Aerial crown-view tile of a tropical tree (Barro Colorado Island, Panama), acquired 20240611:
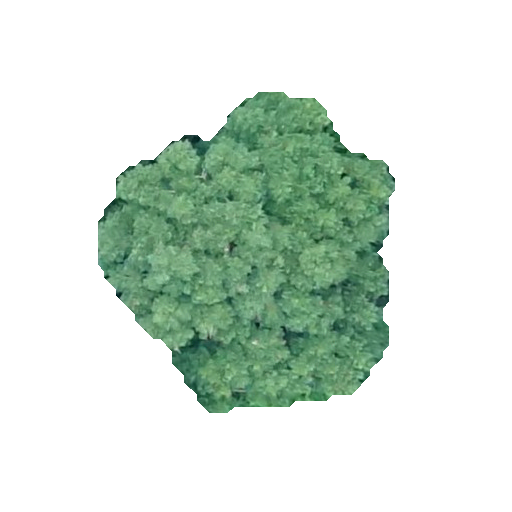
Species: Jacaranda copaia
GBIF accepted scientific name: Jacaranda copaia
Crown area: 107.277 m²